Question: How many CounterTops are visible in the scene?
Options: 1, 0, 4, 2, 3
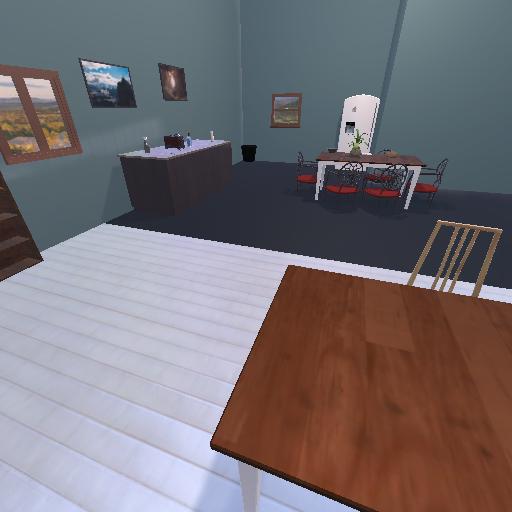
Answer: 1